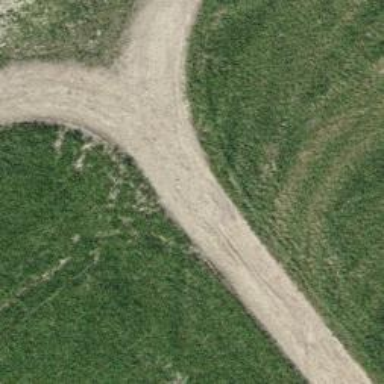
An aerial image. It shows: Track road with grade4 tracktype.